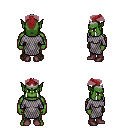
a pixel art fantasy rpg character, male body template, orc, green skin, chain mail, magenta pants, brunette short mohawk hairstyle, silver tiara, maroon shoes, four views (front, back, left, right), 2x2 character sprite sheet, small pixel art, hard edges, no anti-aliasing